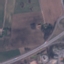
Label: Highway